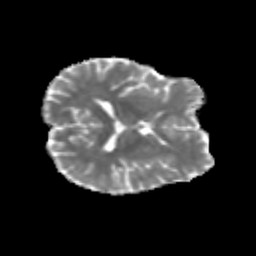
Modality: MD
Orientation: axial
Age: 26
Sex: female
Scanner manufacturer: siemens
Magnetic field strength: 3 T
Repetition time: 3.5 s
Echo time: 0.125 s